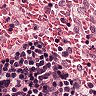
Metastatic tissue present: no